Question: I am starting an activity with 'startActivityForResult()' and sending an extra to it, then closing the second activity and going back to the previous one sending data back.
-
-
-
This odd behavior happens.

I've tried the solutions posted here: <URL> with no success.
Here's the (trivial) code.
Btw this (of course) happens either in Java or Kotlin (provided); and it also happens if I call startActivity() instead of startActivityForResult()
'''
class MainActivity : AppCompatActivity() {
override fun onCreate(savedInstanceState: Bundle?) {
super.onCreate(savedInstanceState)
setContentView(R.layout.activity_main)
btn_main.setOnClickListener { launchSecondActivity() }
}
private fun launchSecondActivity() {
Intent(this, SecondActivity::class.java).run {
putExtra(EXTRA_MESSAGE, editText_main.text.toString())
startActivityForResult(this, RETURN_MESSAGE_CODE)
Log.d("MainActivity", "Sending ${this.extras}")
// clean the editText
editText_main.setText("")
}
}
}
'''
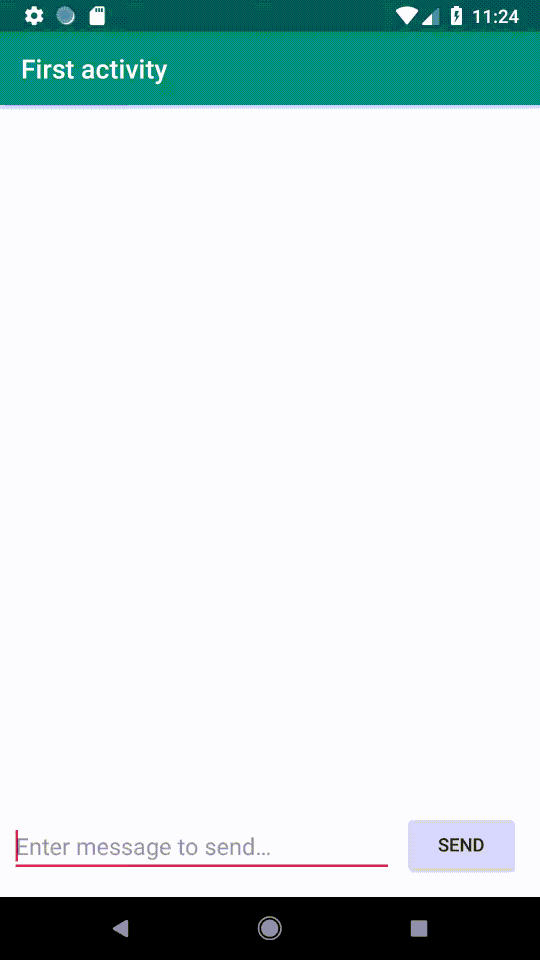
Answer: When you launch the second activity keyboard is still visible and it is moving the layout up until it closes.
Try following in your activity manifest
'<activity android:windowSoftInputMode="adjustResize"> </activity>'
adjustResize will not move toolbar up but resize the window height so hopefully screen won't flicker. If it does't help launch the activity with a delay to let keyboard close completely.